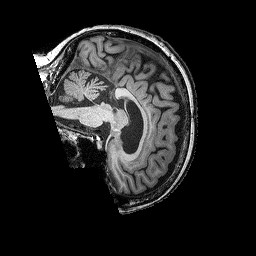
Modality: T1w
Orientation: sagittal
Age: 67
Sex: female
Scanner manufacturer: siemens
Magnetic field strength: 3 T
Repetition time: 2.25 s
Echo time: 0.00452 s